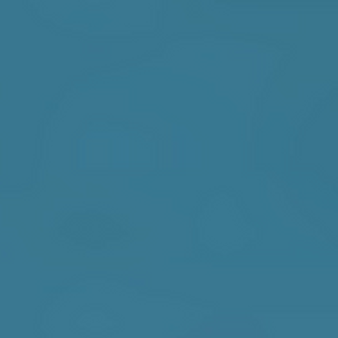
Label: other